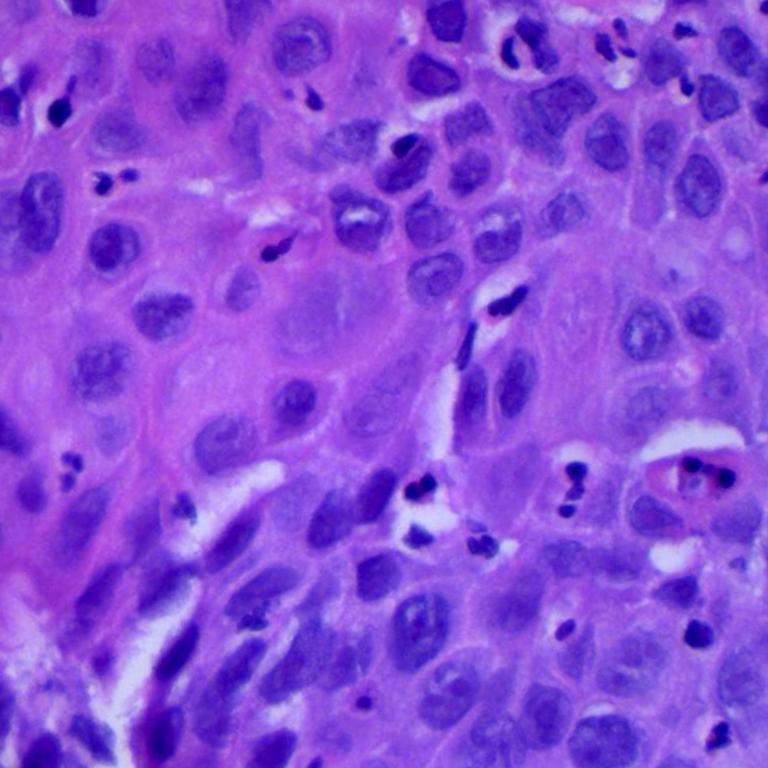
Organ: lung
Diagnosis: squamous carcinomas